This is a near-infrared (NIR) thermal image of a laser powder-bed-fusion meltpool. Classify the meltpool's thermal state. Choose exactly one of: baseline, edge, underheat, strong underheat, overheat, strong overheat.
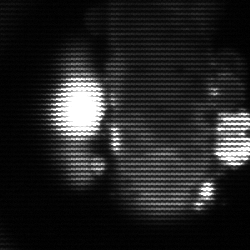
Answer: strong underheat